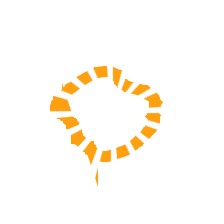
Shape: circle